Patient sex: M
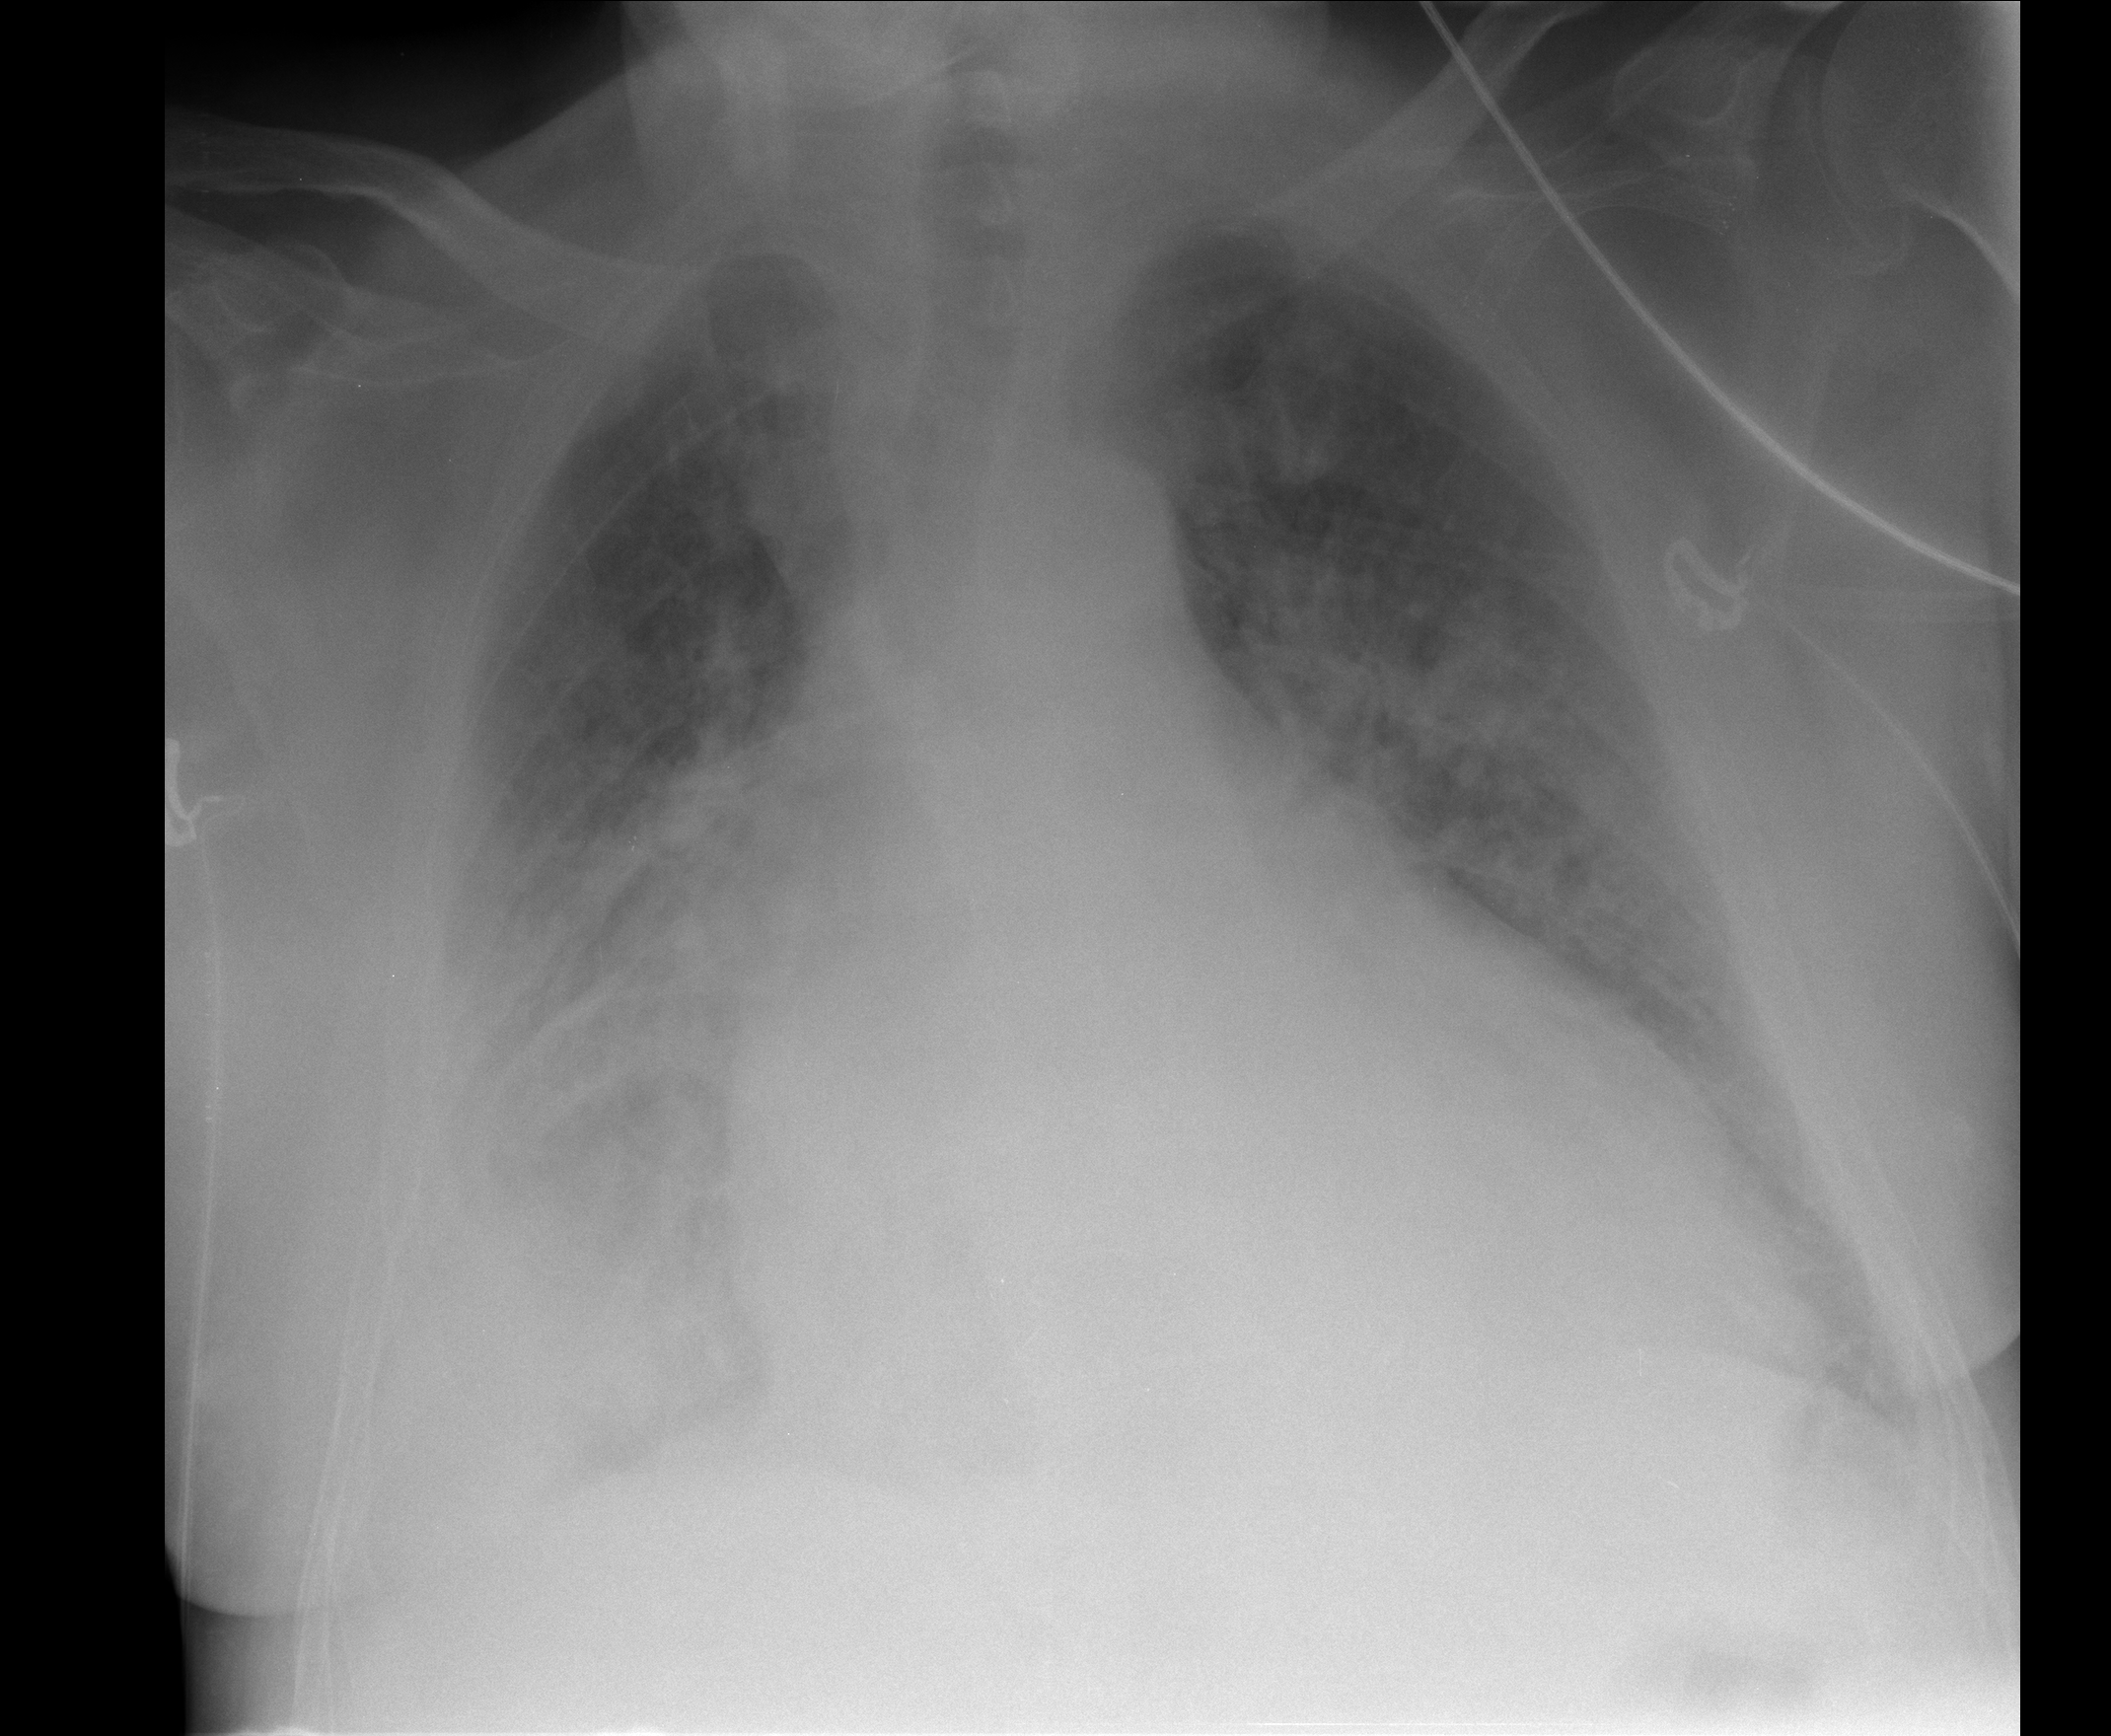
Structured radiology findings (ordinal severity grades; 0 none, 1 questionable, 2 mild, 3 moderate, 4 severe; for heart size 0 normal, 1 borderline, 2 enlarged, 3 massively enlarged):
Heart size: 2
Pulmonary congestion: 2
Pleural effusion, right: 2
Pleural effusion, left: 0
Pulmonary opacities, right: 3
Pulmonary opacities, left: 2
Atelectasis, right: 3
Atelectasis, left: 0